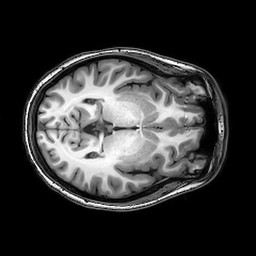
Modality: T1w
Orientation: axial
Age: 20
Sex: female
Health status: healthy
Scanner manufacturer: philips
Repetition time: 0.008157 s
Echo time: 0.00373 s